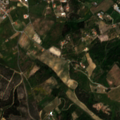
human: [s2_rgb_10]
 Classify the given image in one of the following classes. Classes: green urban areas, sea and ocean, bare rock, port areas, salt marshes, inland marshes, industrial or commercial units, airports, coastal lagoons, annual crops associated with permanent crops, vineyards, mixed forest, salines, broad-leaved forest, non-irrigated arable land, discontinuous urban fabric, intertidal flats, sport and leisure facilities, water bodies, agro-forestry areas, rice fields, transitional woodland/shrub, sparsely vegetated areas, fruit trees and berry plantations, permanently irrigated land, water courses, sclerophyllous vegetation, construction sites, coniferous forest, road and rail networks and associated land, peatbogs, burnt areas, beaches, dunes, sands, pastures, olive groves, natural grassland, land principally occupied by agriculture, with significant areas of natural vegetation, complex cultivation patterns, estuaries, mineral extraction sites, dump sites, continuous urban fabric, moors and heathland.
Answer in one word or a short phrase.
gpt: discontinuous urban fabric, non-irrigated arable land, vineyards, complex cultivation patterns, land principally occupied by agriculture, with significant areas of natural vegetation, mixed forest